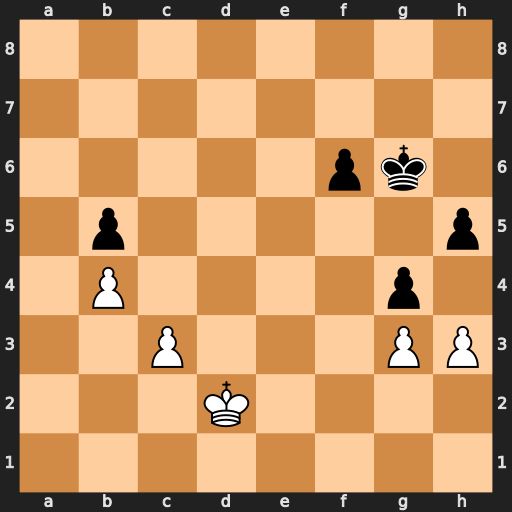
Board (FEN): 8/8/5pk1/1p5p/1P4p1/2P3PP/3K4/8
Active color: w
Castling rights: -
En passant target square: -
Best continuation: hxg4 h4 gxh4